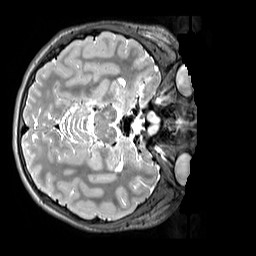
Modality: T2w
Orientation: axial
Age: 12
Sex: male
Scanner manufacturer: siemens
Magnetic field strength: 3 T
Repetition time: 3.2 s
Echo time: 0.408 s